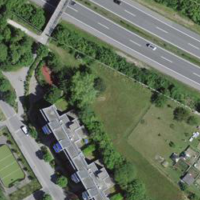
EUNIS habitat code: 57
Species observed at this site:
Acer campestre